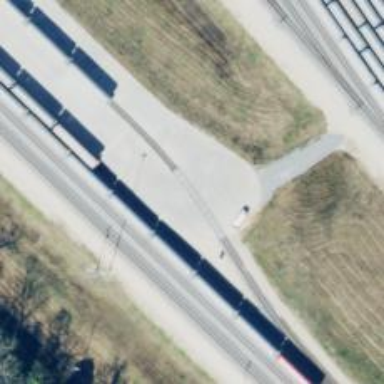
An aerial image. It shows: Railway yard in service.